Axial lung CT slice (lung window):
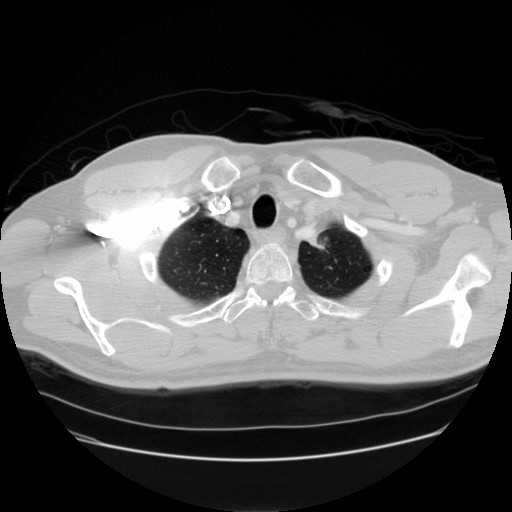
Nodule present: yes
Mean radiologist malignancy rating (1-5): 4.75